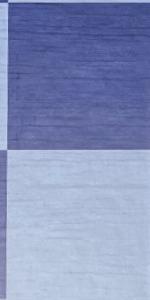
Label: Empty